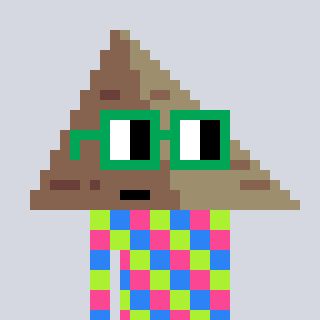
a pixel art character with square green glasses, a pyramid-shaped head and a yellow-colored body on a cool background